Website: lowes
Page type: billing-address
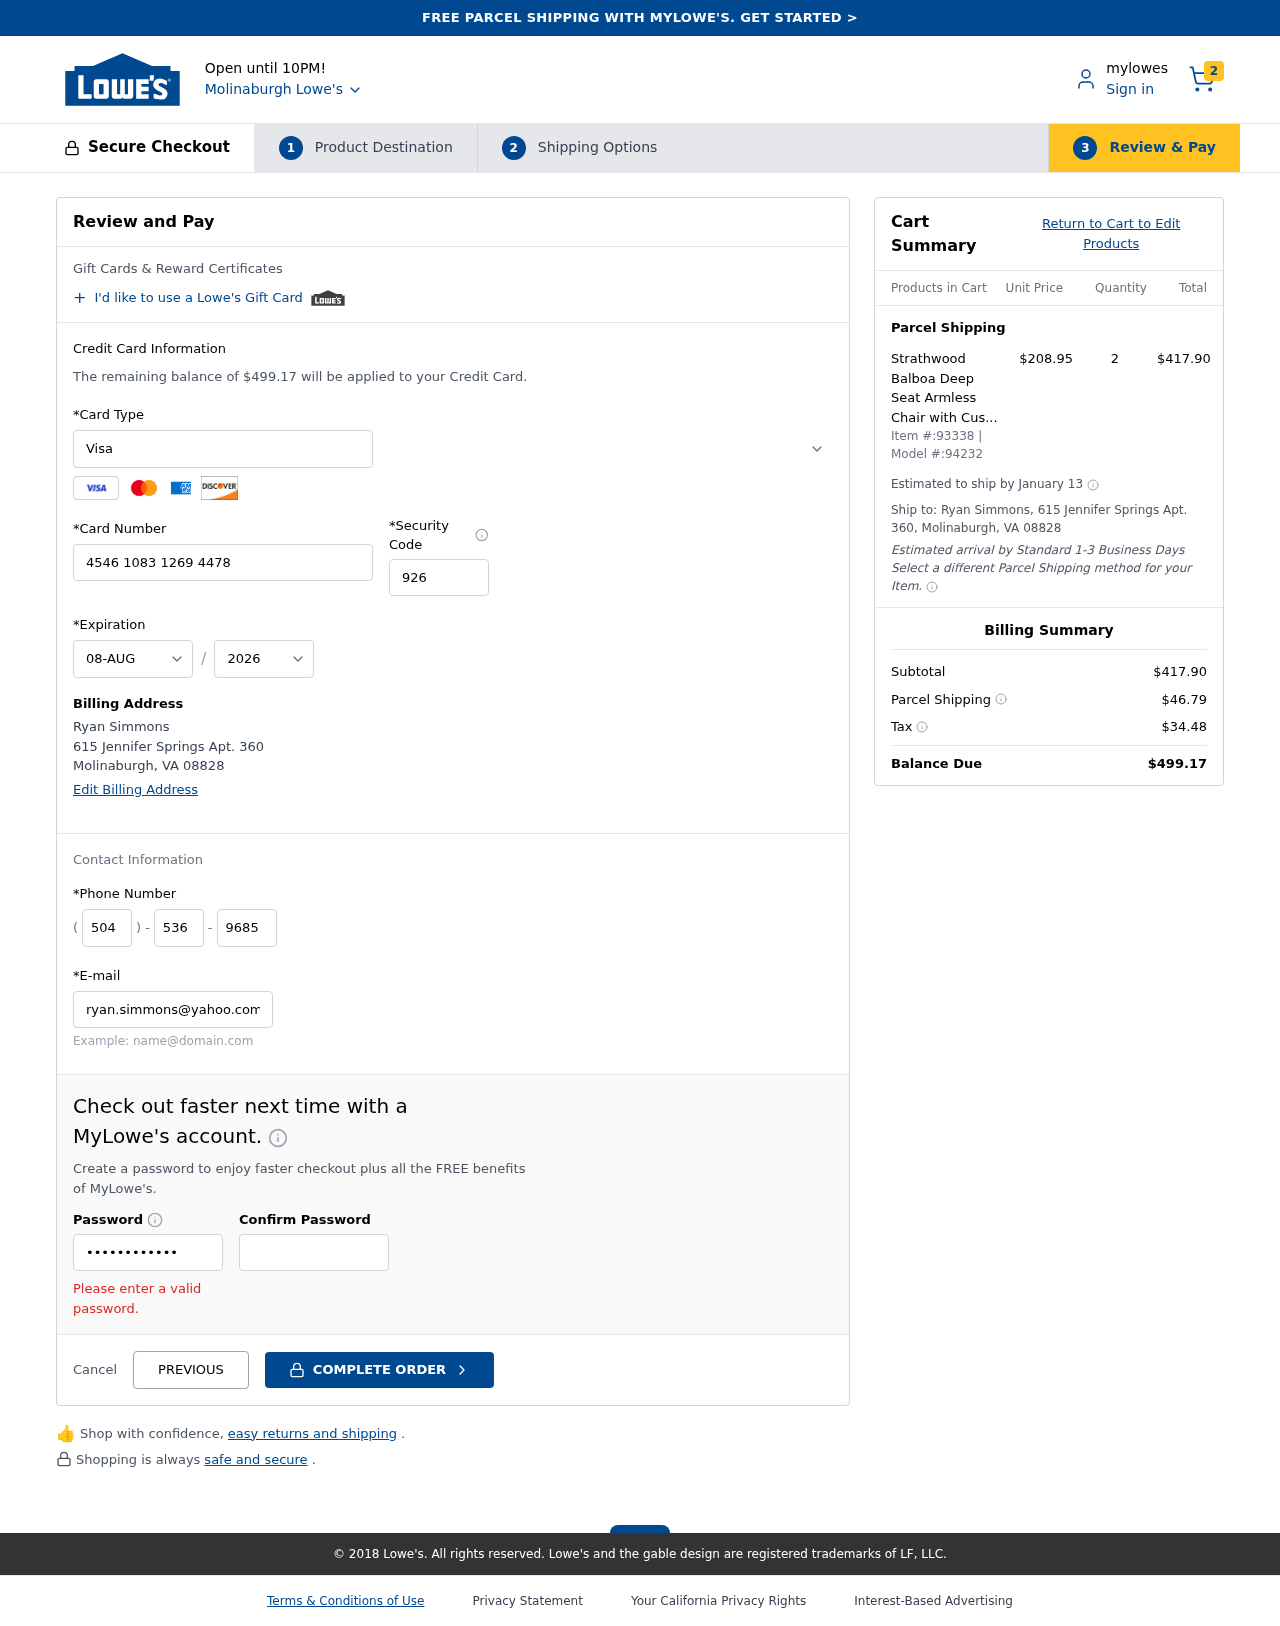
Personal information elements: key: PII_CARD_CVV
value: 926
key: PII_CARD_EXPIRY_MONTH
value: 08
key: PII_CARD_EXPIRY_YEAR
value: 26
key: PII_CARD_NUMBER
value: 4546 1083 1269 4478
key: PII_CARD_TYPE
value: Visa
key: PII_CITY
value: Molinaburgh
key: PII_CITY_STATE_ZIP
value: Molinaburgh, VA 08828
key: PII_EMAIL
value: ryan.simmons@yahoo.com
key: PII_FULLNAME
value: Ryan Simmons
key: PII_PHONE_AREA
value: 504
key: PII_PHONE_PREFIX
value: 536
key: PII_PHONE_SUFFIX
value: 9685
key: PII_STREET
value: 615 Jennifer Springs Apt. 360
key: PII_FULLNAME2
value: Ryan Simmons
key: PII_STREET2
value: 615 Jennifer Springs Apt. 360
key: PII_CITY_STATE_ZIP2
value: Molinaburgh, VA 08828
Product elements: key: PRODUCT1_NAME
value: Strathwood Balboa Deep Seat Armless Chair with Cushion
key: PRODUCT1_PRICE
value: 208.95
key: PRODUCT1_QUANTITY
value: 2
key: PRODUCT_ITEM_NUMBER
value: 93338
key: PRODUCT_MODEL_NUMBER
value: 94232
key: PRODUCT1_LINE_TOTAL
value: $417.90
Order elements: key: ORDER_NUM_ITEMS
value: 2
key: ORDER_TOTAL
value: $499.17
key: ORDER_SHIPPING_DATE
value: January 13
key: ORDER_SUBTOTAL
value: $417.90
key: ORDER_SHIPPING_COST
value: $46.79
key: ORDER_TAX
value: $34.48